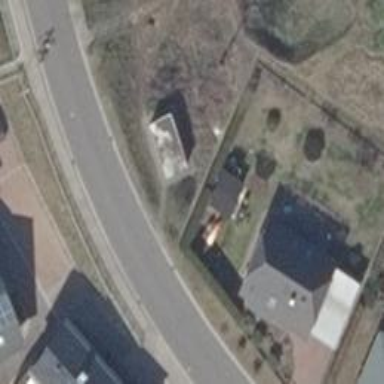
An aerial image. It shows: Cabin housing power substation.